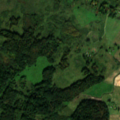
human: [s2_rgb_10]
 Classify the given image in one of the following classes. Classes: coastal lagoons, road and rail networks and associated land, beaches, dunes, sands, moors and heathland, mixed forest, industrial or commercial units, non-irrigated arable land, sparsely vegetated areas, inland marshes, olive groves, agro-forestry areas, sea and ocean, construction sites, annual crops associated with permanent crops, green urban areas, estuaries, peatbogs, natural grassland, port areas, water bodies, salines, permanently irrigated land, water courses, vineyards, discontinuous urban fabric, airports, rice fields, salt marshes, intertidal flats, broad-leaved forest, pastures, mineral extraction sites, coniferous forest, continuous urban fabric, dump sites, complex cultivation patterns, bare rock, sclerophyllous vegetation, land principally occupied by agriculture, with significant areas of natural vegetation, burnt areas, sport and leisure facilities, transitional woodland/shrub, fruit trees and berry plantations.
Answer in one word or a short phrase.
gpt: non-irrigated arable land, land principally occupied by agriculture, with significant areas of natural vegetation, broad-leaved forest